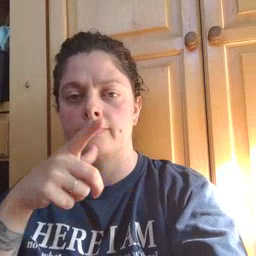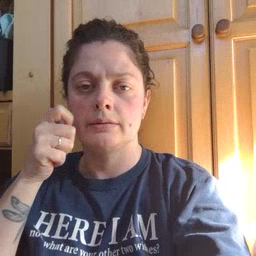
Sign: fast